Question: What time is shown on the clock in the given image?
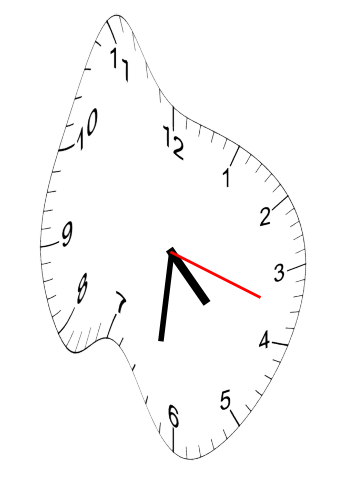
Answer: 04:31:18